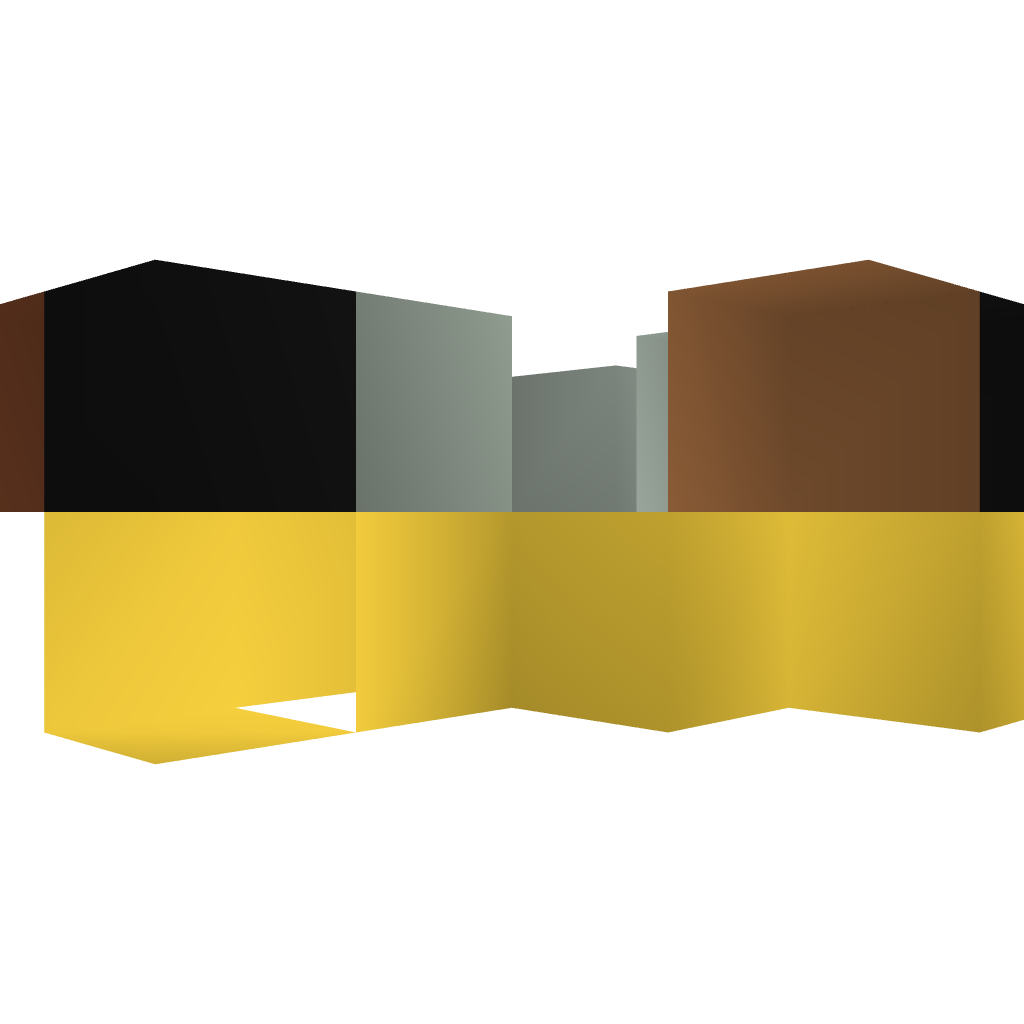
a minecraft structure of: Clock Timer (Long)